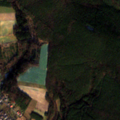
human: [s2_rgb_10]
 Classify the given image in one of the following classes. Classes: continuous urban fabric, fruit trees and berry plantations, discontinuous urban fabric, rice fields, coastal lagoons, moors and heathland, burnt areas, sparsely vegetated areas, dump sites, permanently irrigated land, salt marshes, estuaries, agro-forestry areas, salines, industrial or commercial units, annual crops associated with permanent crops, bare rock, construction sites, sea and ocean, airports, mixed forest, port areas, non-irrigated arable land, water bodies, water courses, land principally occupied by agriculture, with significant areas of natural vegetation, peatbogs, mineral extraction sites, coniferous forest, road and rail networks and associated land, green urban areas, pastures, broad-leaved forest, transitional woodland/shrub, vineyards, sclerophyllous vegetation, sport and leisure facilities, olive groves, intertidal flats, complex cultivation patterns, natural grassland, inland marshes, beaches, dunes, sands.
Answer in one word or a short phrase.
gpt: discontinuous urban fabric, non-irrigated arable land, complex cultivation patterns, broad-leaved forest, mixed forest